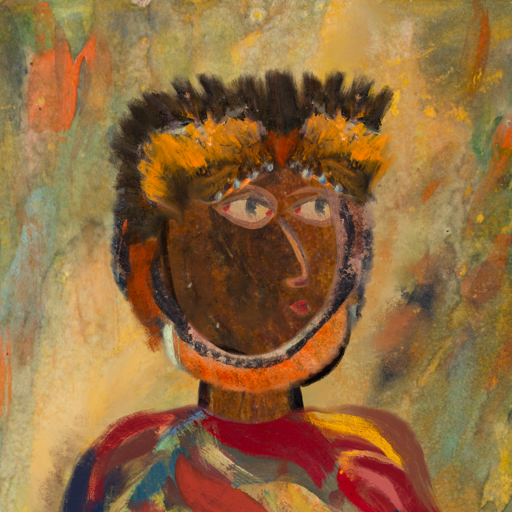
Background: Comrade, Head And Neck Side: Mosgoul, Face Side: GypsyMother, Bust: Mother_And_Son_Son, Hair Side: Childish, Head Accessory: Gypsy_Queen, Second Necklace: Blank, Necklace: Blank, Baby: Blank